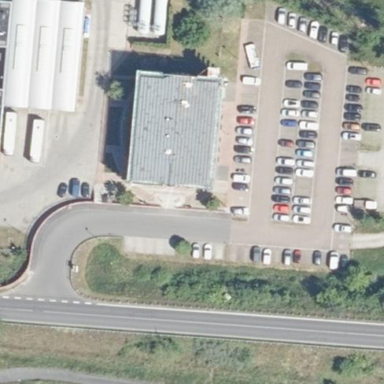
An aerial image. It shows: Street side parking area.